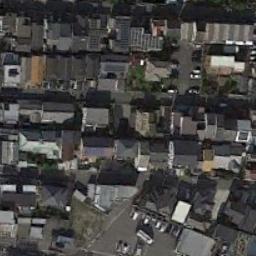
Label: residential